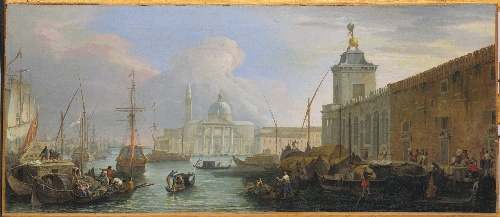
Title: The Bacino, Venice, with the Dogana and a Distant View of the Isola di San Giorgio
Artist: Luca Carlevaris
Artist bio: Italian, Udine 1663/65–1730 Venice
Date: ca. 1709
Object type: Painting
Classification: Paintings
Medium: Oil on canvas
Dimensions: 20 x 47 1/8 in. (50.8 x 119.7 cm)
Department: Robert Lehman Collection
Credit line: Robert Lehman Collection, 1975
Accession year: 1975
Repository: Metropolitan Museum of Art, New York, NY
Tags: Buildings|Canals|Boats